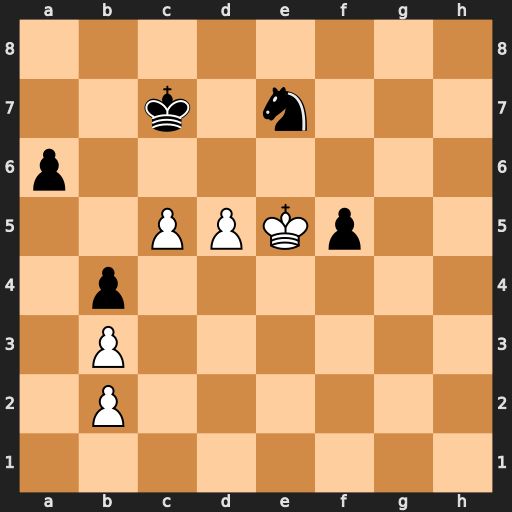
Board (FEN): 8/2k1n3/p7/2PPKp2/1p6/1P6/1P6/8
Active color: w
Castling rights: -
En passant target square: -
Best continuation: d6+ Kd8 dxe7+ Kxe7 Kxf5